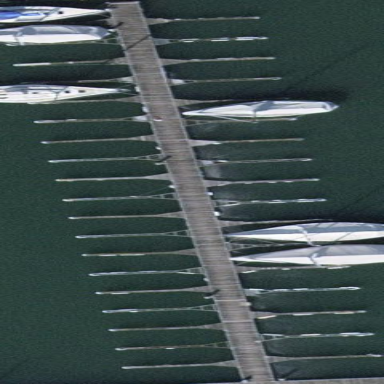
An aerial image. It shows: Man-made pier.